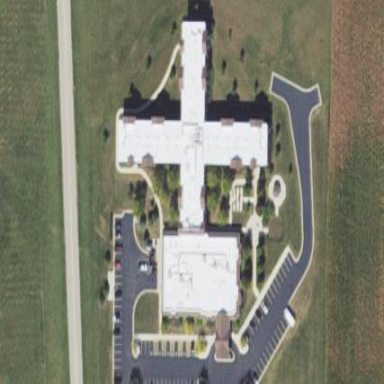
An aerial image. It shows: Nursing home building.